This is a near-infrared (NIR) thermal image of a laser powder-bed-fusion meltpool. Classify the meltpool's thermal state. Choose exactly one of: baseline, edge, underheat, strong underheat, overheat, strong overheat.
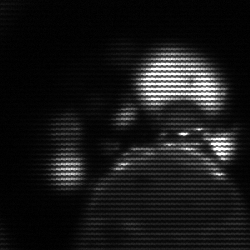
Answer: baseline